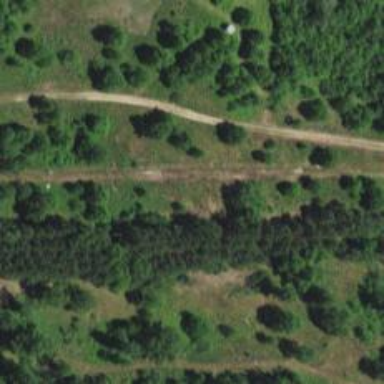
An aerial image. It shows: Abandoned railway with historical significance.